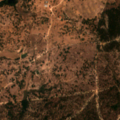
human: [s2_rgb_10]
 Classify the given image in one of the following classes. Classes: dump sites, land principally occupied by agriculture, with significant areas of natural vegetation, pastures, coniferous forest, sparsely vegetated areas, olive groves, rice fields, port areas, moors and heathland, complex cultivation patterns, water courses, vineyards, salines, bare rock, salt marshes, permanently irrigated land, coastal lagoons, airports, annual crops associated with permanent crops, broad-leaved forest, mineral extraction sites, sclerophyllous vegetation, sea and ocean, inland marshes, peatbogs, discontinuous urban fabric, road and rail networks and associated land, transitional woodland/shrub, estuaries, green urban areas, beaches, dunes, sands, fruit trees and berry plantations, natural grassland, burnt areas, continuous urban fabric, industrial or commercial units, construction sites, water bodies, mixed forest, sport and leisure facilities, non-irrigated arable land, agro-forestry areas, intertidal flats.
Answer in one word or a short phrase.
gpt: complex cultivation patterns, agro-forestry areas, mixed forest